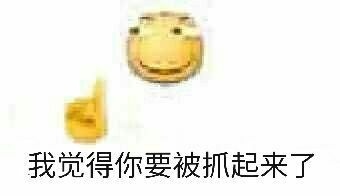
Label: emoji